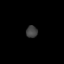
Tissue: lung
Cell type: Others
Senescence score: 0.2293
Nuclear area (px): 131
Mean DAPI intensity: 65.84